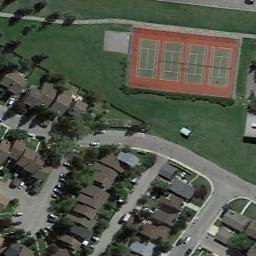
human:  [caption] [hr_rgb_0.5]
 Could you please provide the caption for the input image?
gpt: There are many buildings of different shapes beside the tennis courts .

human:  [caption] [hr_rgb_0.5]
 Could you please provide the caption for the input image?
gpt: There are two tennis courts here and cars parked around the court .

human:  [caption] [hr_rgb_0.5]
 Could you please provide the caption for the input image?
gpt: The tennis court is on the grass next to some buildings and roads .

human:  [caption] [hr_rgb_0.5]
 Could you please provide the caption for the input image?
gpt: Tennis court on lawn next to residential area .

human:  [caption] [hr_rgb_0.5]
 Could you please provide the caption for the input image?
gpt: The tennis courts are on a green meadow beside many buildings .